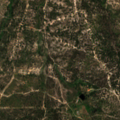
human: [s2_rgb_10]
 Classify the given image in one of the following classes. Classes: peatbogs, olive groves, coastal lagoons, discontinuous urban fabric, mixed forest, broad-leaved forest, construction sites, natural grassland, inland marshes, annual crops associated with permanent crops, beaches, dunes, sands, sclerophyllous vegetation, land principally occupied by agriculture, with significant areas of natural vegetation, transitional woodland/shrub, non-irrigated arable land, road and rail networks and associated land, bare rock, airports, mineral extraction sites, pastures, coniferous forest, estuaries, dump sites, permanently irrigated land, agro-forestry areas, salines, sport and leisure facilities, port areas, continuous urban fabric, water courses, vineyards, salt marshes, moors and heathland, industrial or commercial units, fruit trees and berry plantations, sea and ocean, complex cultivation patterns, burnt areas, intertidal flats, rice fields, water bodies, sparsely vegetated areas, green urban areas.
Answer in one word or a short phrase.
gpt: mixed forest, transitional woodland/shrub